Field crop: tomato
Growth stage: 1
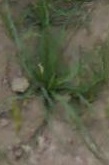
Species: cyperus